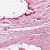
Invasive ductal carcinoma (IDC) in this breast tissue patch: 0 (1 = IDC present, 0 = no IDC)